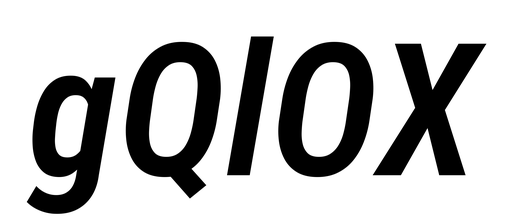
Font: Roboto-Italic_Condensed_SemiBold_Italic